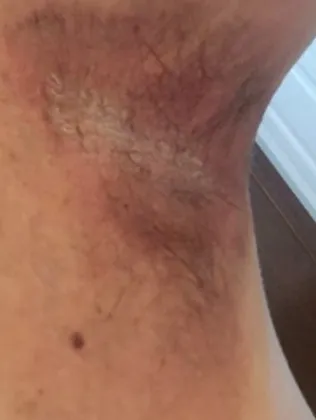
Left axilla of the HHD patient after 3 months on azathioprine. There is some post inflammatory pigmentation and crustation and scaling in the central region of axilla.
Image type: medical_photograph (skin_photograph)